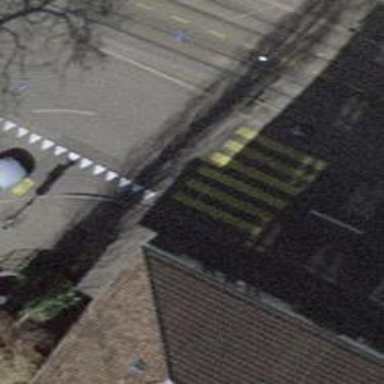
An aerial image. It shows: Kerb barrier.